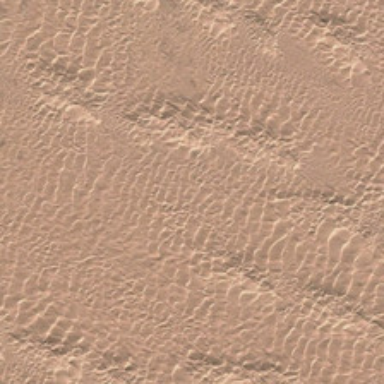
It is a piece of yellow desert .